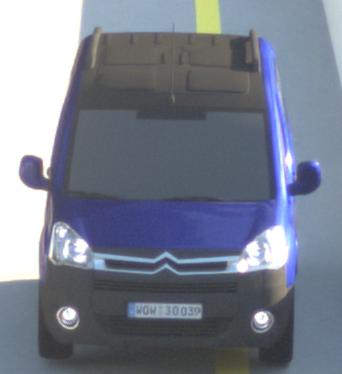
Make: Citroen
Model: Berlingo Kombi VTi 120
Detailed model: Berlingo (II) Kombi
Model produced from: 2009/12
Model produced until: 2012/03
Doors: 5
Color: blue
Road condition: dry road
Daytime: sunrise or sunset
Contrast: medium contrast